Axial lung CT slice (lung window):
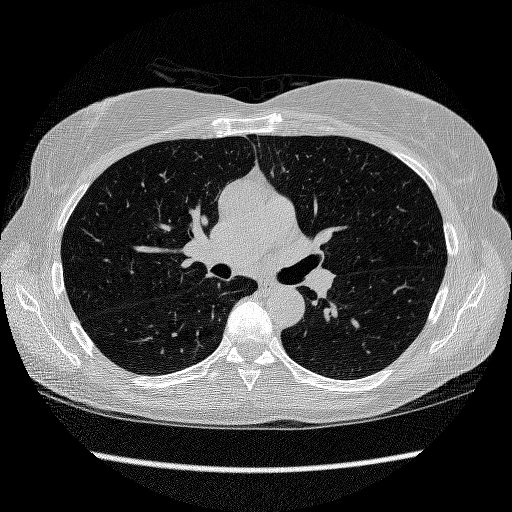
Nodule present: no